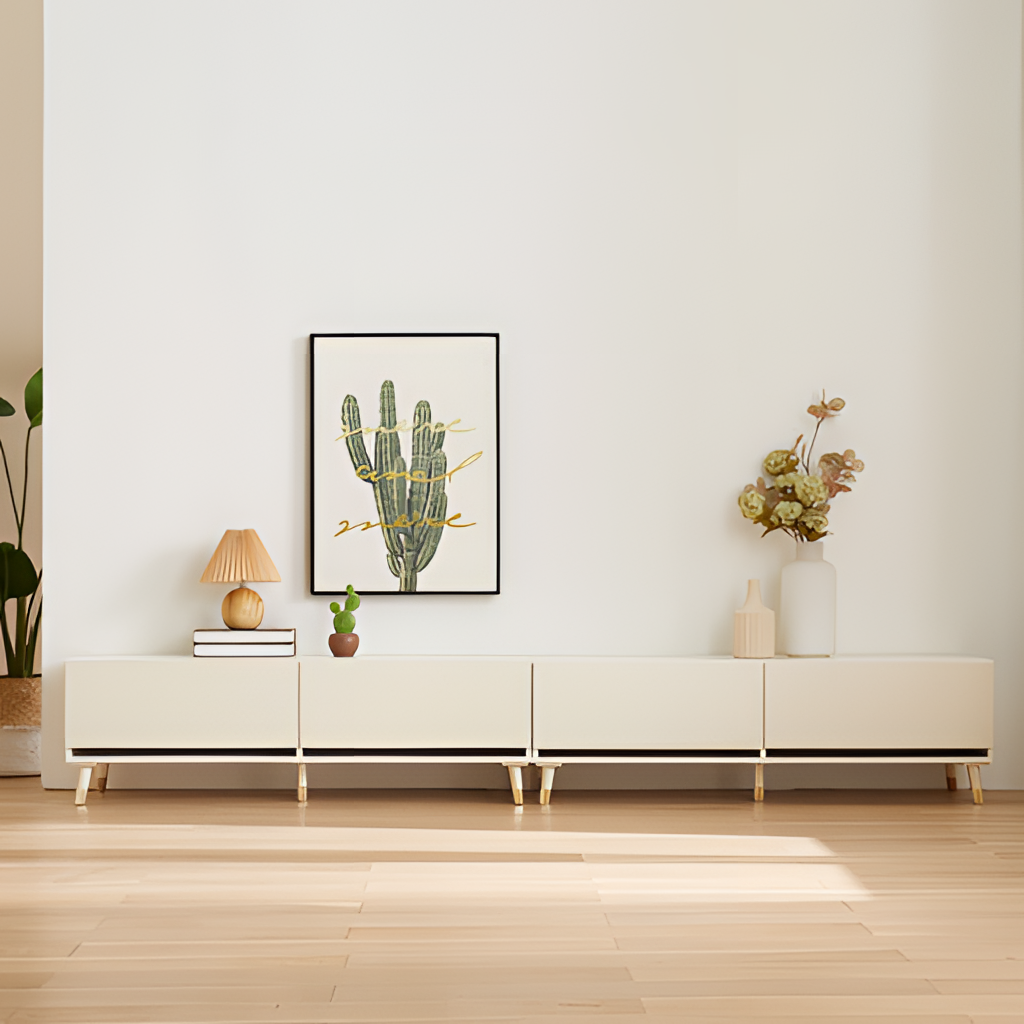
wood credenza, living room, paint wallpaper, with solid pattern, minimalist, brown wood flooring, with plank pattern